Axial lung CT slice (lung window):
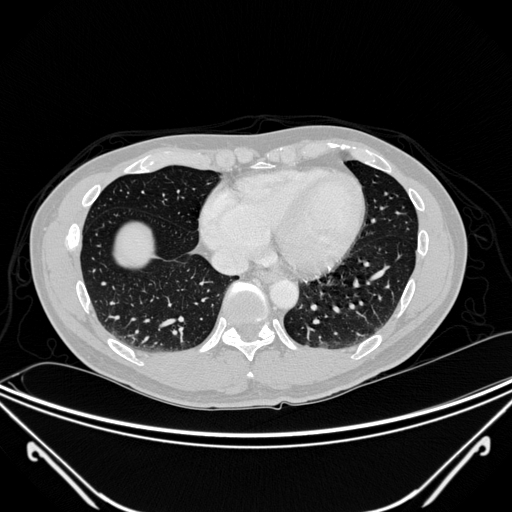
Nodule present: no